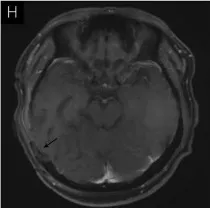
3 months after surgery. Demonstrated complete removal of the tumor and no signs of recurrence.
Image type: radiology (mri)